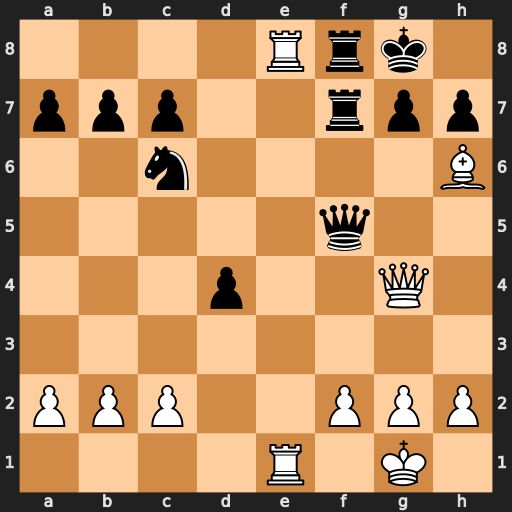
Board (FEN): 4Rrk1/ppp2rpp/2n4B/5q2/3p2Q1/8/PPP2PPP/4R1K1
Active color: w
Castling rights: -
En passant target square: -
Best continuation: Rxf8+ Kxf8 Bxg7+